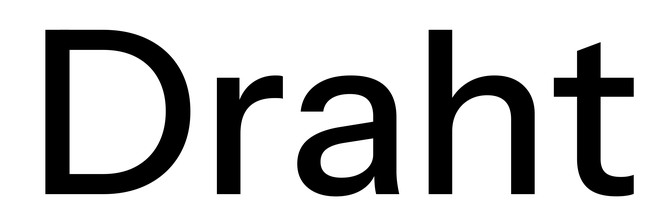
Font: InstrumentSans_Medium